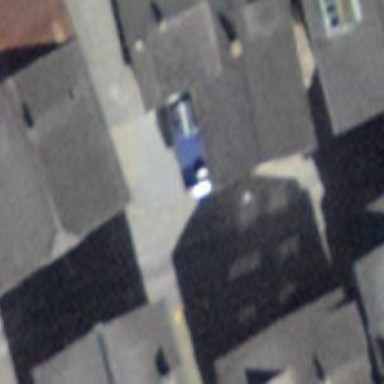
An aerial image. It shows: Shop specializing in home textiles.